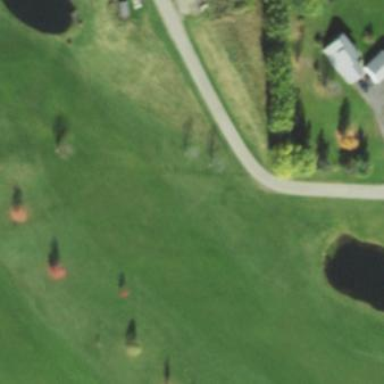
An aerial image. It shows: Scenic golf fairway.